Question: I have an Android app that has some trouble with a site's certificate when connecting via https. As I'm experiencing trouble even when using a custom keystore with the certificates ("No peer certificate") I'm trying to get more information about the connection, handshake and certificates actually given by the server.
The version of openssl is follows:
'''
$ openssl version
OpenSSL 1.0.1e 11 Feb 2013
'''
When I just try to get info about the certificates I get this response:
'''
$ openssl s_client -showcerts -connect [hostname]:443 </dev/null
CONNECTED(<PHONE>)
<PHONE>:error:<PHONE>:SSL routines:SSL23_GET_SERVER_HELLO:sslv3 alert handshake failure:s23_clnt.c:749:
---
no peer certificate available
---
No client certificate CA names sent
---
SSL handshake has read 7 bytes and written 308 bytes
---
New, (NONE), Cipher is (NONE)
Secure Renegotiation IS NOT supported
Compression: NONE
Expansion: NONE
---
'''
This is how Chrome describes the connection (sorry for the Norwegian text, but you get an idea of the connection and encryption type:

Based on the info from Chrome I've tried different commands to get the certificates, but they all seem to fail. My top candidate was this one:
'''
$ openssl s_client -showcerts -connect [hostname]:443 -tls1_2 -cipher RC4-MD5
CONNECTED(<PHONE>)
<PHONE>:error:<PHONE>:SSL routines:SSL3_READ_BYTES:sslv3 alert handshake failure:s3_pkt.c:1258:SSL alert number 40
<PHONE>:error:1409E0E5:SSL routines:SSL3_WRITE_BYTES:ssl handshake failure:s3_pkt.c:596:
---
no peer certificate available
---
No client certificate CA names sent
---
SSL handshake has read 7 bytes and written 0 bytes
---
New, (NONE), Cipher is (NONE)
Secure Renegotiation IS NOT supported
Compression: NONE
Expansion: NONE
SSL-Session:
Protocol : TLSv1.2
Cipher : 0000
Session-ID:
Session-ID-ctx:
Master-Key:
Key-Arg : None
PSK identity: None
PSK identity hint: None
SRP username: None
Start Time: <PHONE>
Timeout : 7200 (sec)
Verify return code: 0 (ok)
---
'''
Anyone got any hints based on the info given?
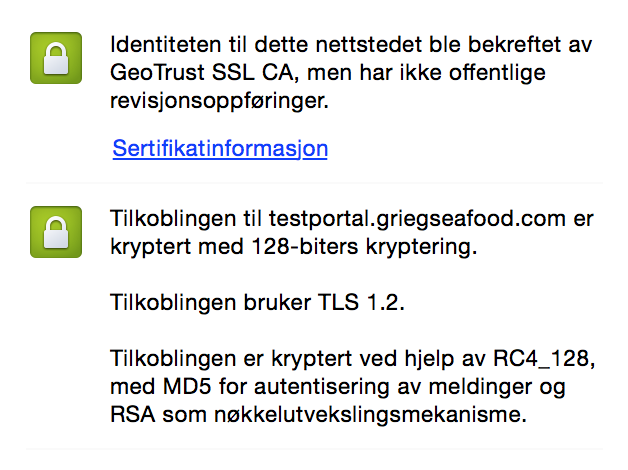
Answer: This might be an SNI issue, where the server has no default certificate defined for non-SNI clients. Android included a version of Apaches httpclient which is known to not support SNI and your 'openssl s_client' command also does not use SNI.
Please try 'openssl s_client -servername hostname -connect ...' to use SNI and see if this helps.